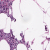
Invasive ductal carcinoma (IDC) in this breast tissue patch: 1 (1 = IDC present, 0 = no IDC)